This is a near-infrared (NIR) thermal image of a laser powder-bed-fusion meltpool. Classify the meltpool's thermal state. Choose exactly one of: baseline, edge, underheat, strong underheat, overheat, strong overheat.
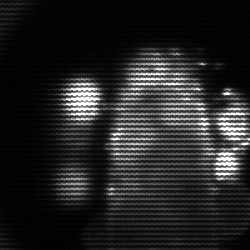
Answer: strong underheat